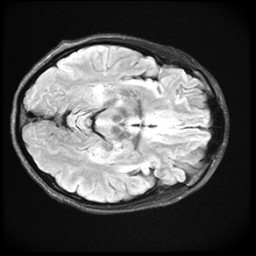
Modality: FLAIR
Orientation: axial
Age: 34
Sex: female
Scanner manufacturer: ge
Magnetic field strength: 3 T
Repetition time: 11 s
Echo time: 0.1497 s